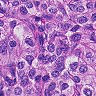
Metastatic tissue present: yes